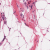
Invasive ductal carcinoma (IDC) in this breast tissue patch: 0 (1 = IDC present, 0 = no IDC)